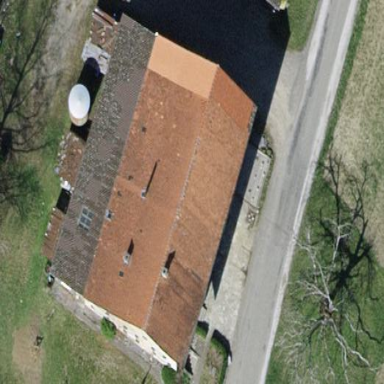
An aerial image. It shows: Gabled roof farm building.